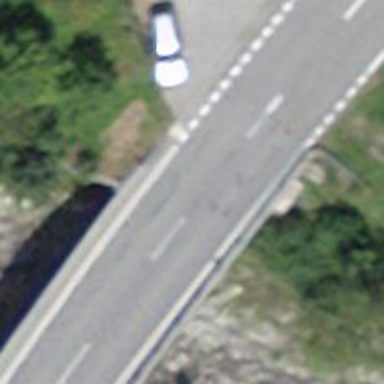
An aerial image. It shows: Secondary road with bridge.